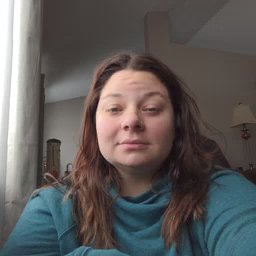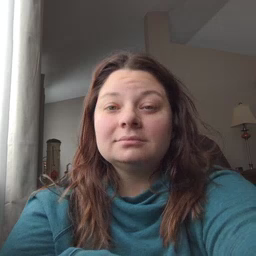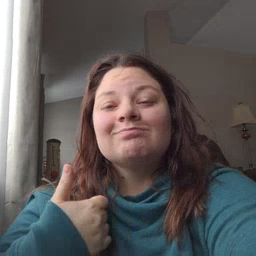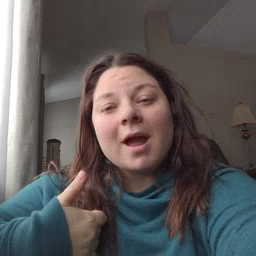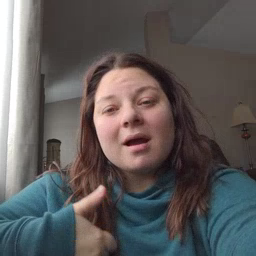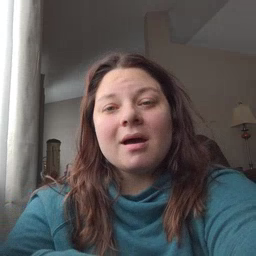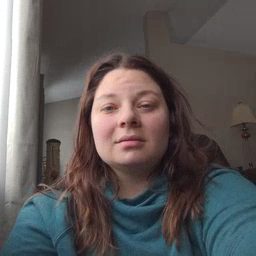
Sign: bath